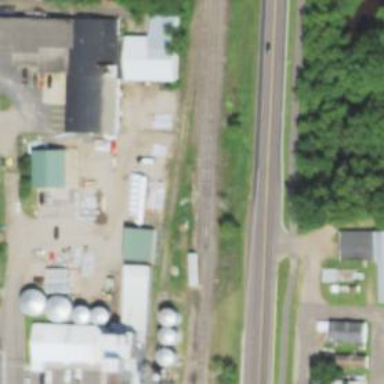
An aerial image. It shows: Railway siding for service.